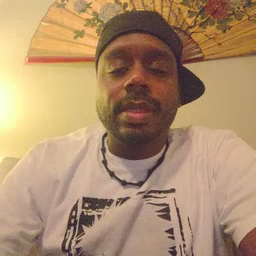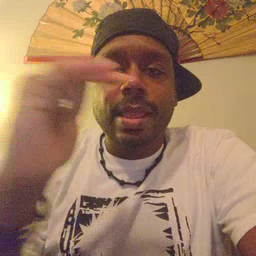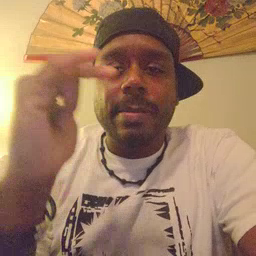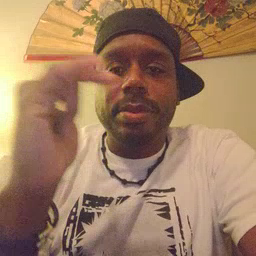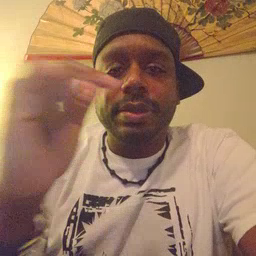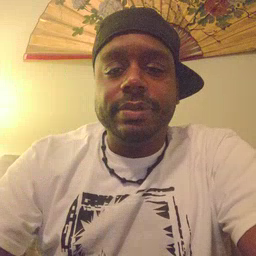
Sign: airplane